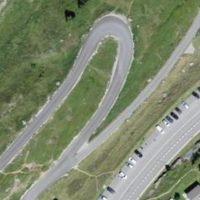
EUNIS habitat code: 26
Species observed at this site:
Rhododendron ferrugineum
Marmota marmota
Corvus corone
Vaccinium myrtillus
Vaccinium vitis-idaea
Aegithalos caudatus
Circaetus gallicus
Sylvia atricapilla
Juniperus communis
Erithacus rubecula
Matricaria discoidea
Cuculus canorus
Silene acaulis
Phoenicurus ochruros
Certhia familiaris
Phoenicurus phoenicurus
Corvus corax
Periparus ater
Hesperia comma
Cyanistes caeruleus
Lophophanes cristatus
Monticola saxatilis
Troglodytes troglodytes
Doronicum grandiflorum
Passer domesticus
Aeshna cyanea
Pinguicula leptoceras
Turdus merula
Tachymarptis melba
Lysandra coridon
Carduus nutans
Saxicola rubetra
Milvus migrans
Primula hirsuta
Turdus pilaris
Cupido minimus
Regulus regulus
Pyrrhocorax graculus
Aquila chrysaetos
Motacilla alba
Delichon urbicum
Erebia euryale
Aster alpinus
Anthus trivialis
Oenanthe oenanthe
Turdus philomelos
Emberiza citrinella
Anthus spinoletta
Dendrocopos major
Prunella modularis
Turdus viscivorus
Prunella collaris
Buteo buteo
Anthus pratensis
Dactylis glomerata
Salvia pratensis
Phylloscopus collybita
Campanula barbata
Carduelis citrinella
Agriades glandon
Stellaria graminea
Chorthippus brunneus
Garrulus glandarius
Nucifraga caryocatactes
Falco tinnunculus
Tanacetum vulgare
Cirsium arvense
Motacilla cinerea
Colias croceus
Anas platyrhynchos
Podisma pedestris
Accipiter gentilis
Linaria cannabina
Montifringilla nivalis
Viola calcarata
Fringilla coelebs
Turdus torquatus
Ptyonoprogne rupestris
Carduelis carduelis
Columba palumbus
Parus major
Rumex alpinus
Accipiter nisus